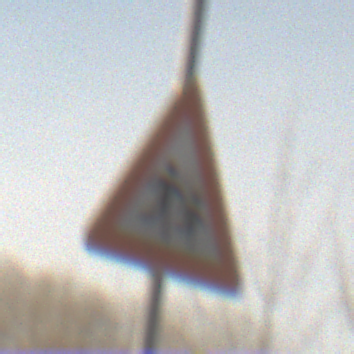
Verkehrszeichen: KinderLinks
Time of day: SunriseSunset
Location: Outdoor (Nature)
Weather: PartlyCloudy
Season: NotSpecified
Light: Natural